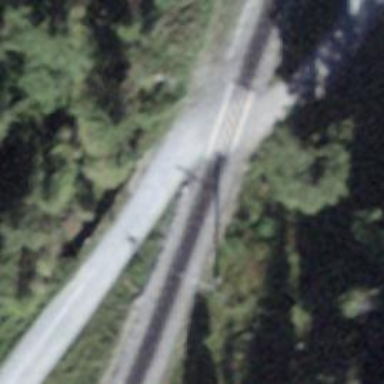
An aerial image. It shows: Narrow-gauge railway track with electrified contact line. The railway has one track.